Brain MRI, t2w sequence, axial 2D slice.
Patient: age 39, sex M, weight 95 kg, height 1.95 m
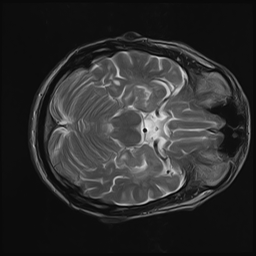